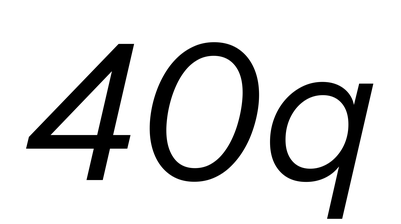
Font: InstrumentSans-Italic_Italic